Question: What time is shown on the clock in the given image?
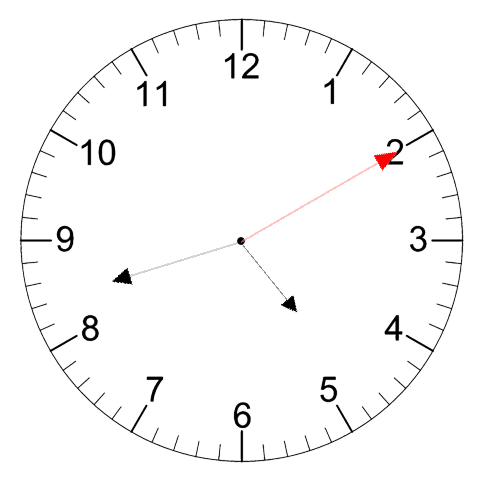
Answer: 04:42:10